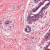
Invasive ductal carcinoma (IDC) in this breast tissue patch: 0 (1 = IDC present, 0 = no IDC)